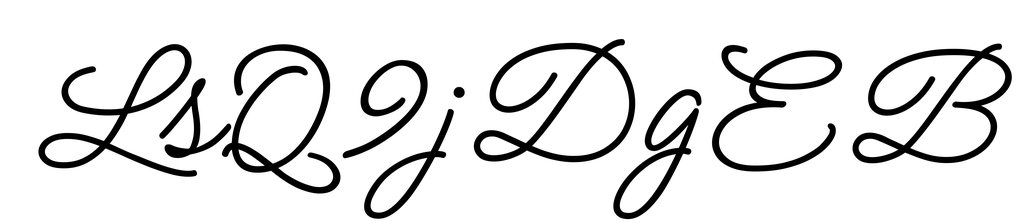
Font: MeowScript-Regular